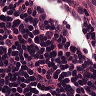
Metastatic tissue present: yes